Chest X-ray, PA view. Patient: 45 years old, sex M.
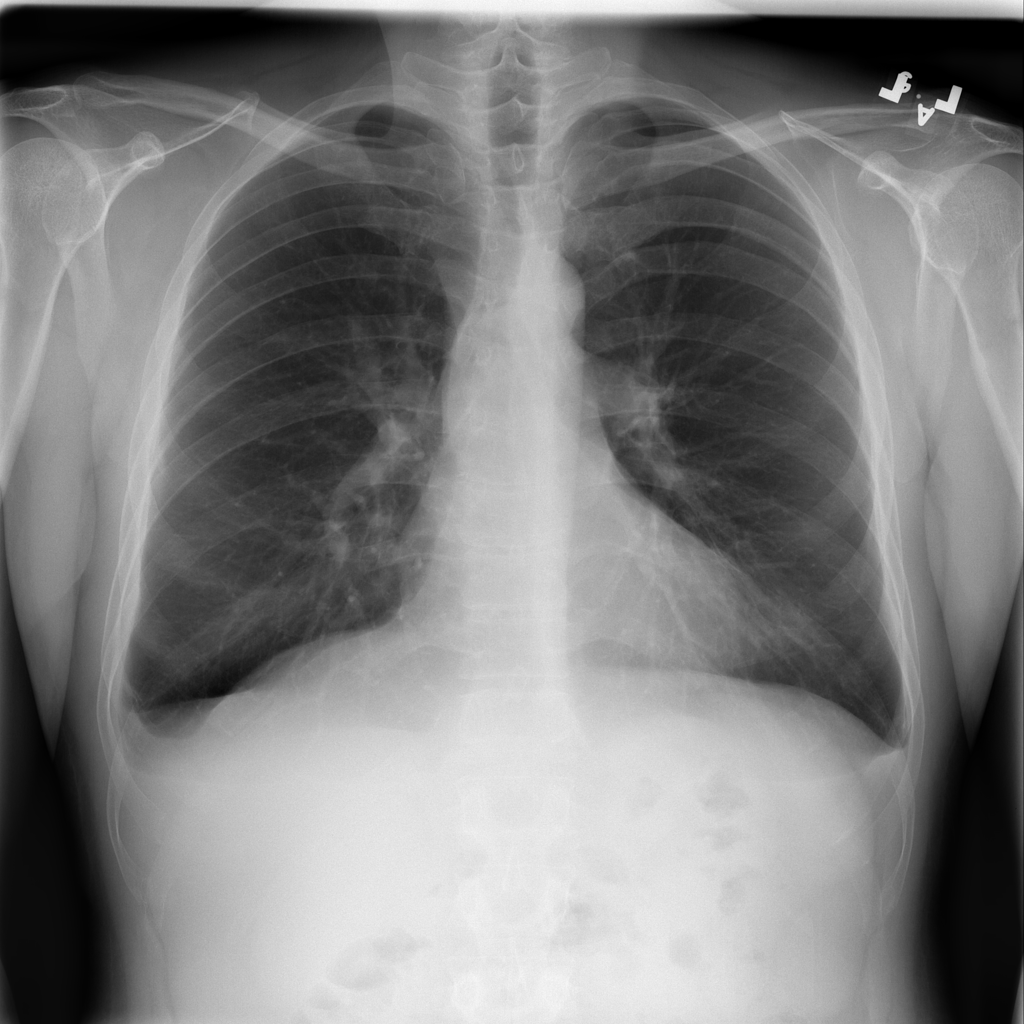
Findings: Effusion